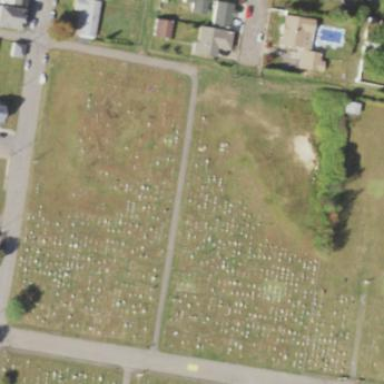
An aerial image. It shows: Cemetery.